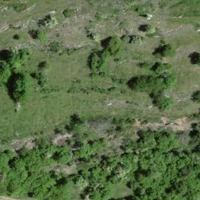
EUNIS habitat code: 24
Species observed at this site:
Potentilla recta